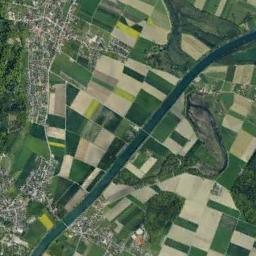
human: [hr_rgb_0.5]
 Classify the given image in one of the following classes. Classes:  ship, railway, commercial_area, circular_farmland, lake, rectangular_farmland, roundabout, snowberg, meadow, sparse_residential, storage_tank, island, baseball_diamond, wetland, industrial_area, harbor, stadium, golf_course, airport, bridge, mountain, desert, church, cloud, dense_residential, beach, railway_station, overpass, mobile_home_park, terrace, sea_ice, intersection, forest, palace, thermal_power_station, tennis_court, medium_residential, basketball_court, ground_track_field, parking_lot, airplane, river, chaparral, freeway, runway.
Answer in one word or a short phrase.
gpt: river